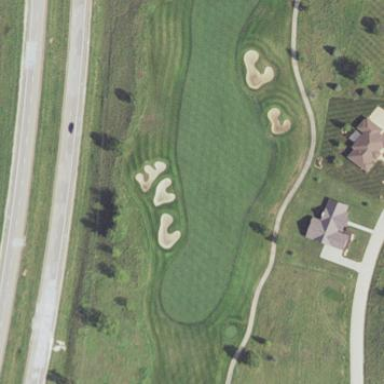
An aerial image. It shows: Area with grass used as rough in golf course.